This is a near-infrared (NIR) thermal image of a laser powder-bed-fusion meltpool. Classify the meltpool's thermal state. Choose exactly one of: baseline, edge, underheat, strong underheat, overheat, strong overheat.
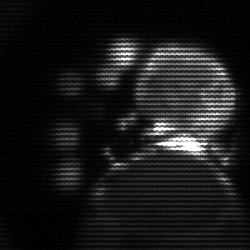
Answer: edge